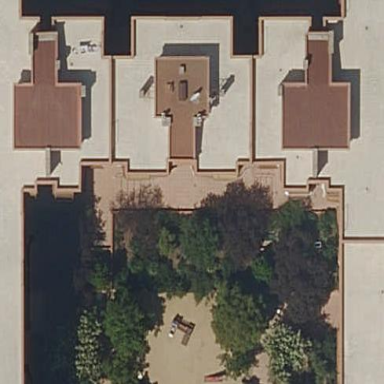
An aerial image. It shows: Residential building.